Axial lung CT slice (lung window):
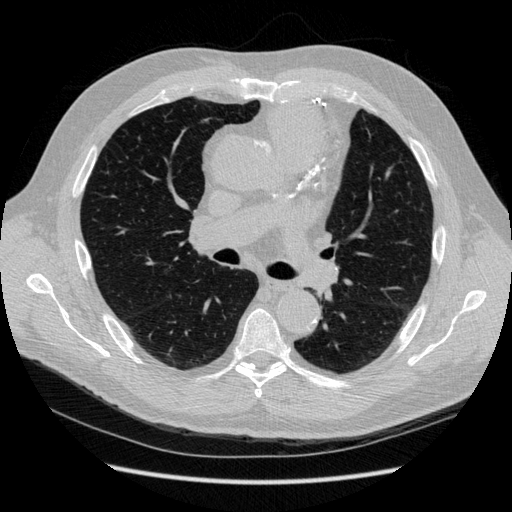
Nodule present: no